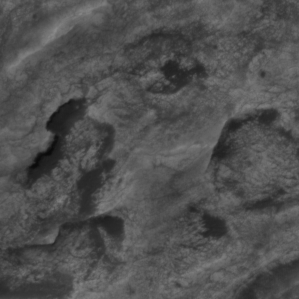
Label: non_frost